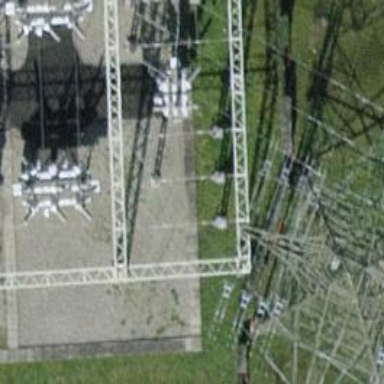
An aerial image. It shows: Three power lines with cables.